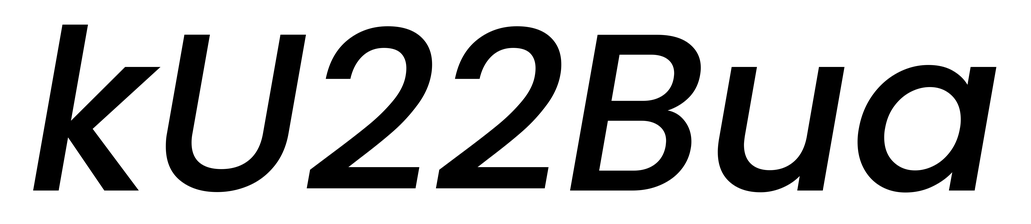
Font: Poppins-MediumItalic